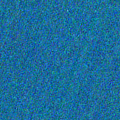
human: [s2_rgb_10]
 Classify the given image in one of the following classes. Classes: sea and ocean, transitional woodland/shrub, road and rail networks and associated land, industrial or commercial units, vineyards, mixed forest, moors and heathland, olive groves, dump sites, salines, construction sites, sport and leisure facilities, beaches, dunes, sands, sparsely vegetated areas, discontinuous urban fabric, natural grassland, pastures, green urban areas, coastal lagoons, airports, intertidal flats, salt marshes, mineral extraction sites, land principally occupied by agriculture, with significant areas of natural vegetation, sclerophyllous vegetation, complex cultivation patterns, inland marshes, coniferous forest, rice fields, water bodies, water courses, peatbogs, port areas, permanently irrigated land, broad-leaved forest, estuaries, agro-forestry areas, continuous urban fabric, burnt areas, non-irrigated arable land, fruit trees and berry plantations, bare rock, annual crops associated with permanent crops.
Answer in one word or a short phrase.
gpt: sea and ocean